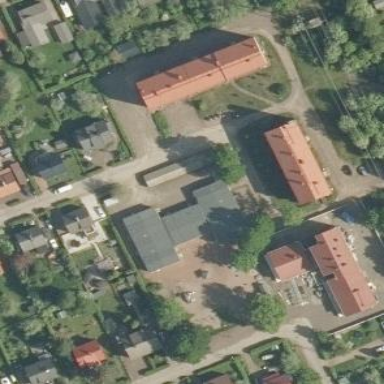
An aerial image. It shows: Kindergarten.